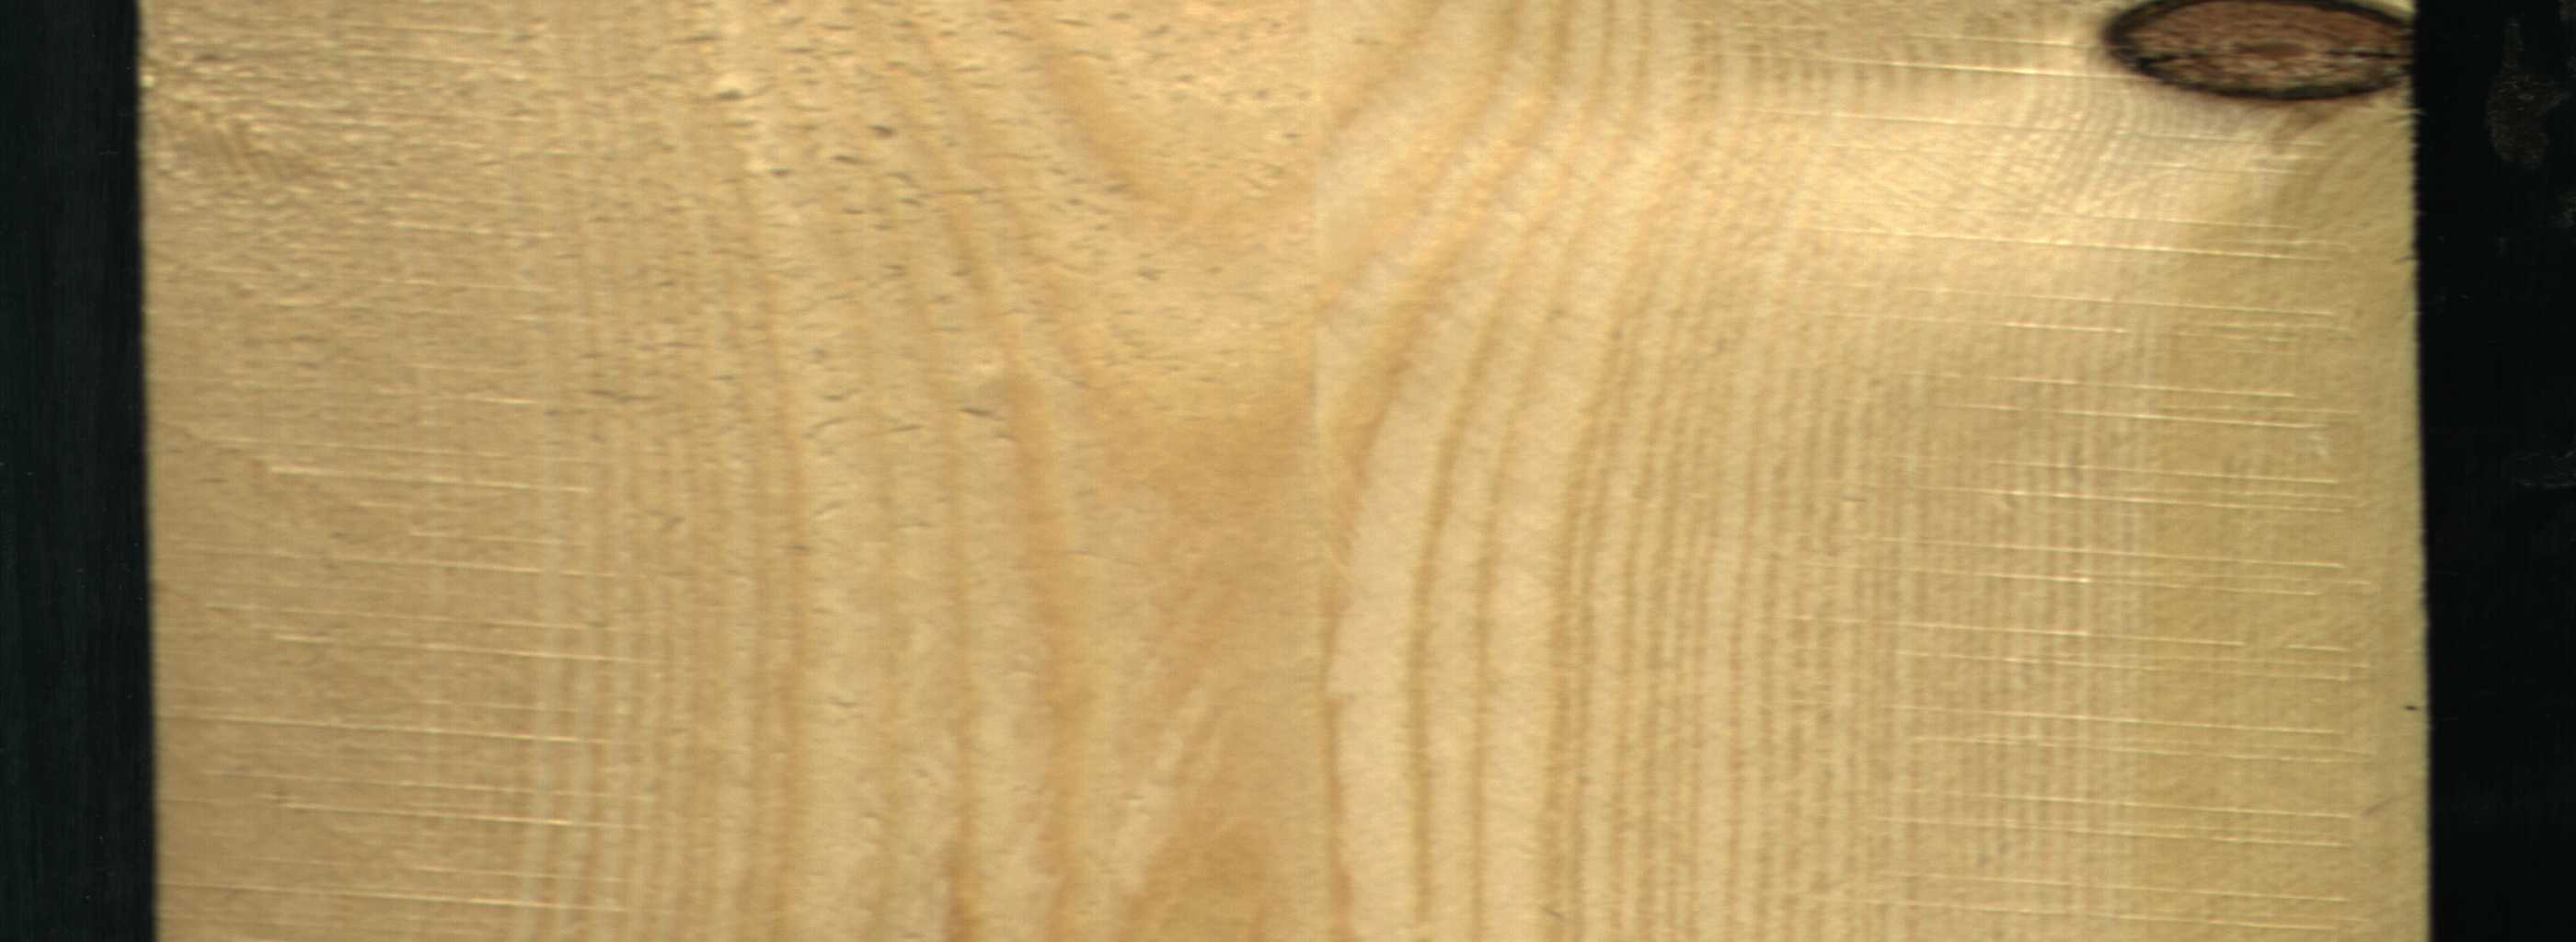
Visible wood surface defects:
Dead_Knot